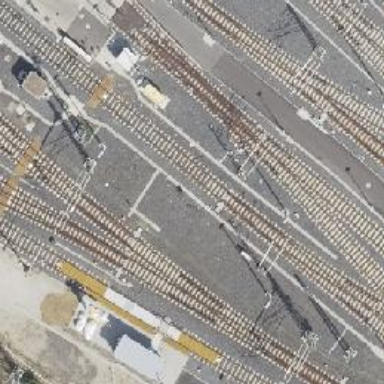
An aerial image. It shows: Railway switch.